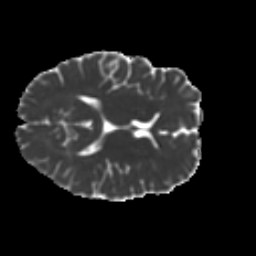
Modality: MD
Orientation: axial
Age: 23
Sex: female
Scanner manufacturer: ge
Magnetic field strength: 3 T
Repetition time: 7.8 s
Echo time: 0.0606 s